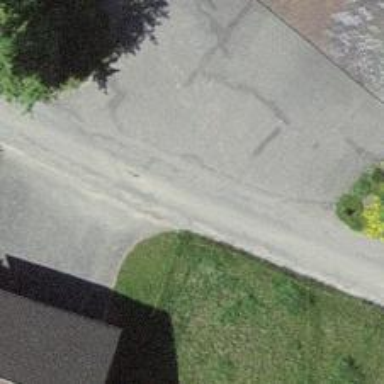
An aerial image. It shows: Unclassified road with asphalt surface.